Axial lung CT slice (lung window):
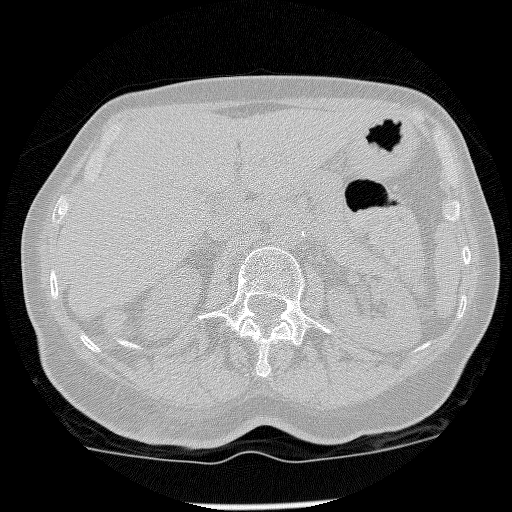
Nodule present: no